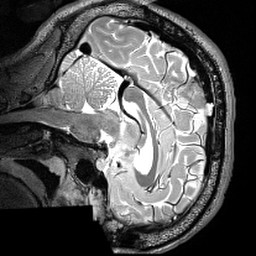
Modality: T2w
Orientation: sagittal
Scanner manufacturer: siemens
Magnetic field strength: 3 T
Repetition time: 3 s
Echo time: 0.418 s